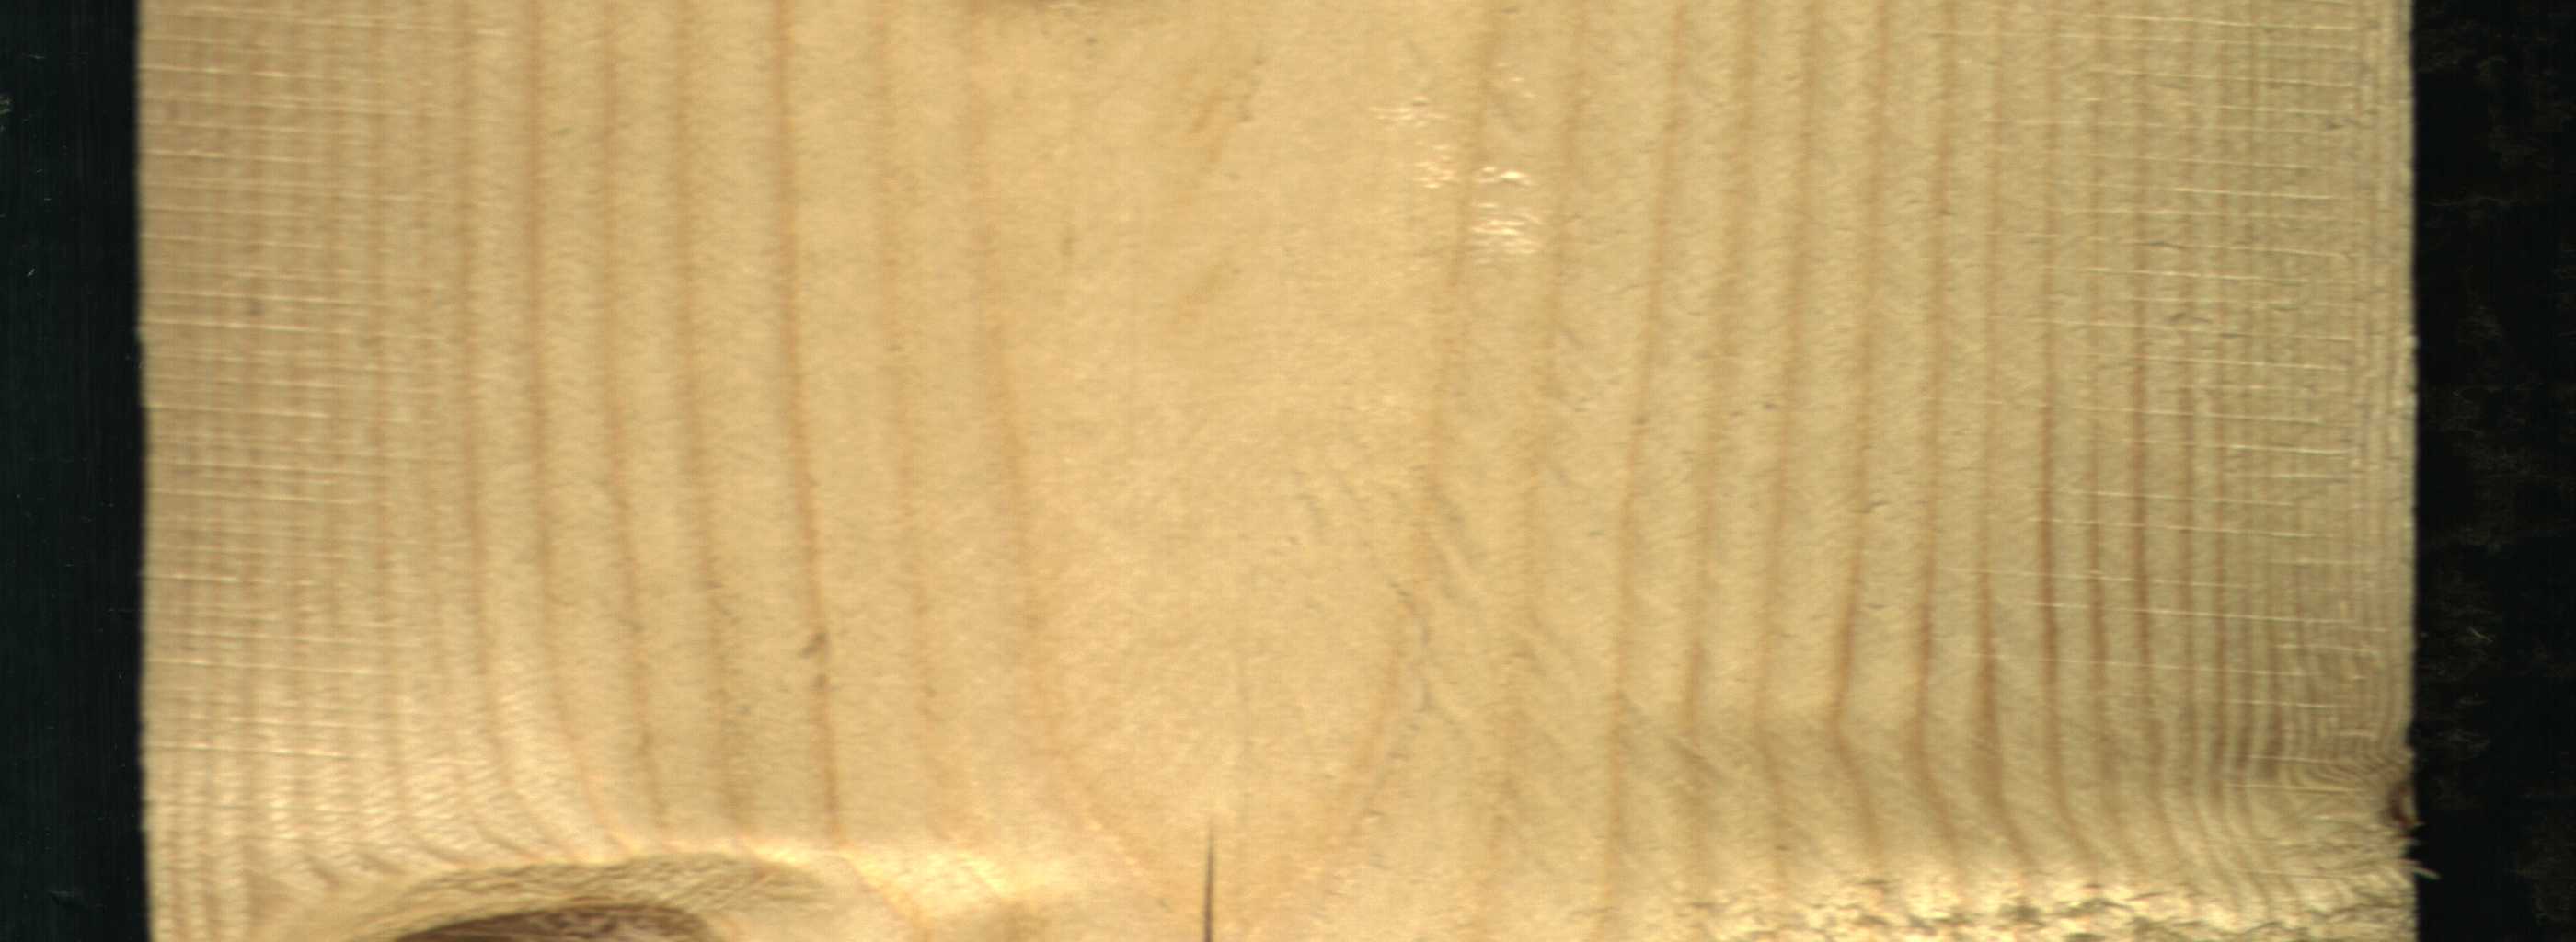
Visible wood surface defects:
Crack
Live_Knot